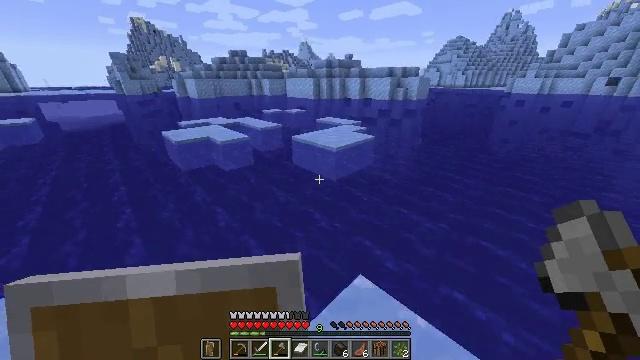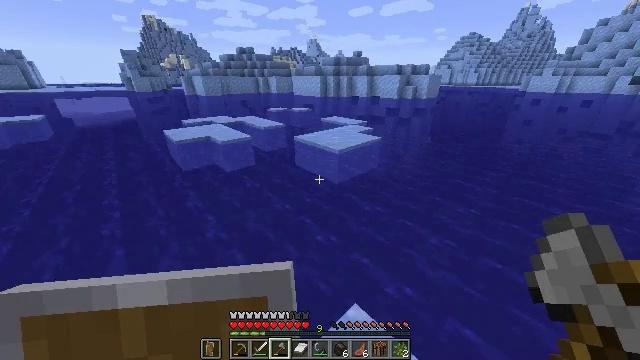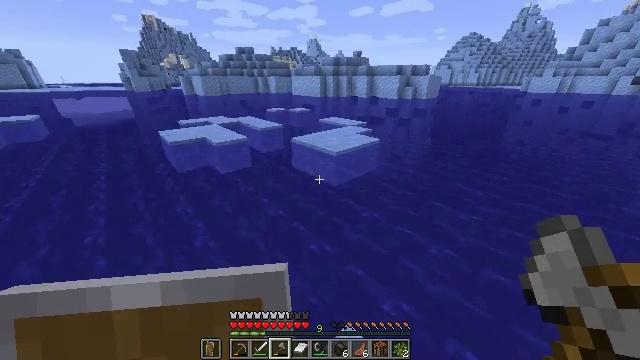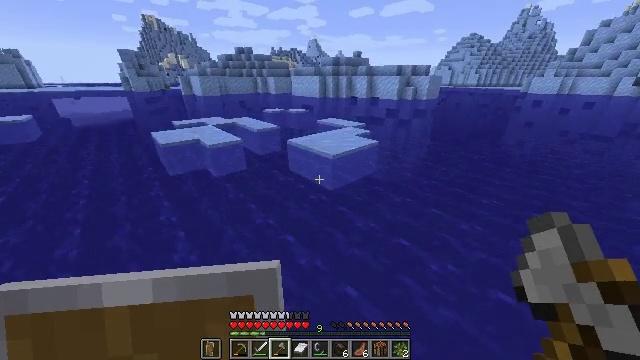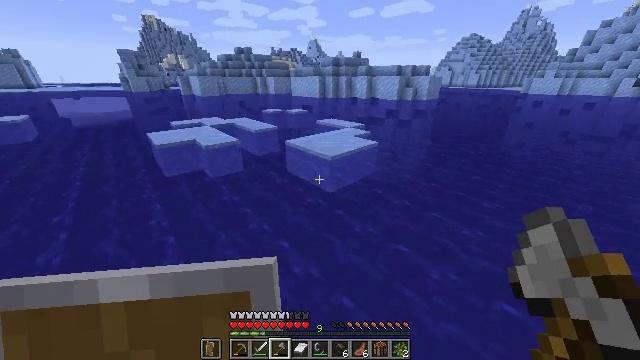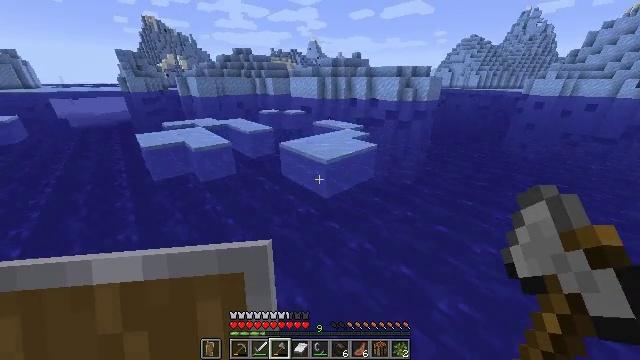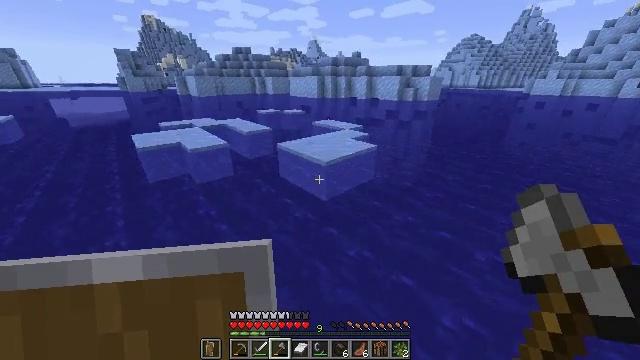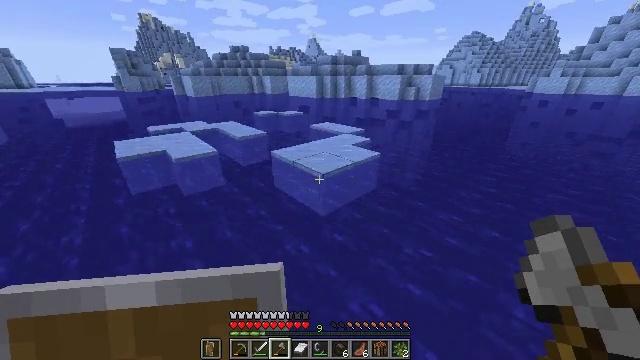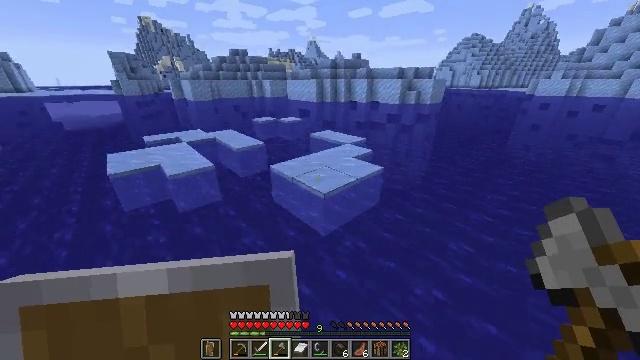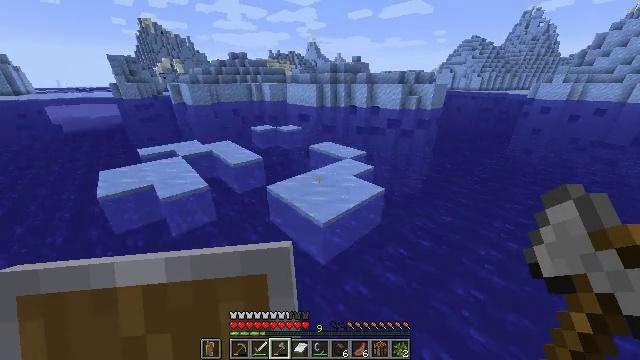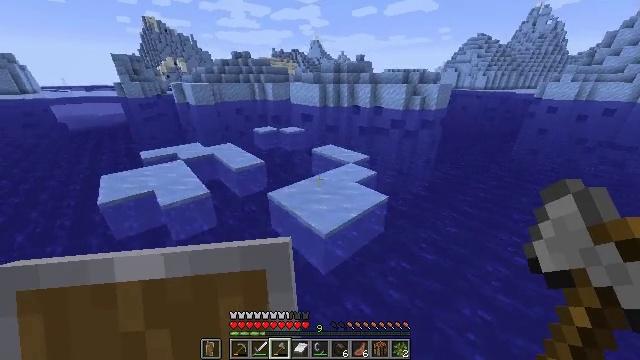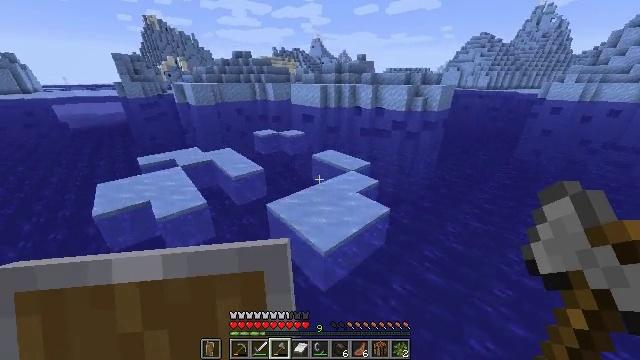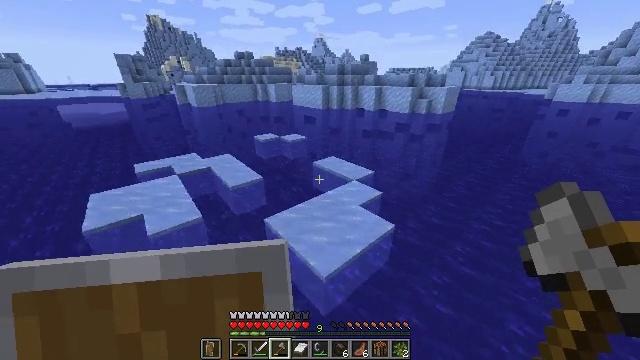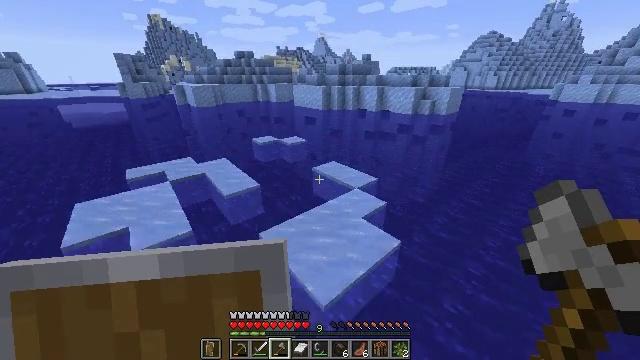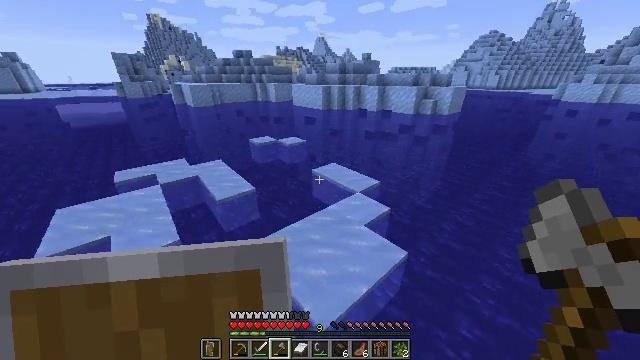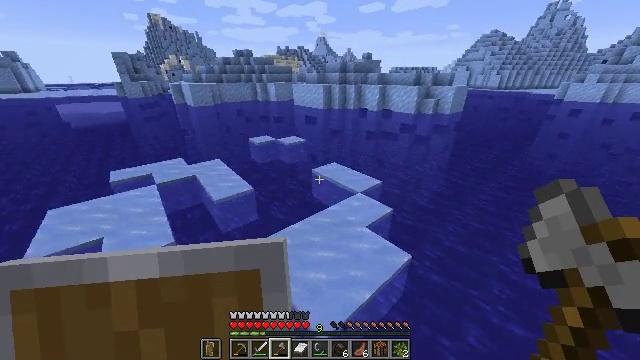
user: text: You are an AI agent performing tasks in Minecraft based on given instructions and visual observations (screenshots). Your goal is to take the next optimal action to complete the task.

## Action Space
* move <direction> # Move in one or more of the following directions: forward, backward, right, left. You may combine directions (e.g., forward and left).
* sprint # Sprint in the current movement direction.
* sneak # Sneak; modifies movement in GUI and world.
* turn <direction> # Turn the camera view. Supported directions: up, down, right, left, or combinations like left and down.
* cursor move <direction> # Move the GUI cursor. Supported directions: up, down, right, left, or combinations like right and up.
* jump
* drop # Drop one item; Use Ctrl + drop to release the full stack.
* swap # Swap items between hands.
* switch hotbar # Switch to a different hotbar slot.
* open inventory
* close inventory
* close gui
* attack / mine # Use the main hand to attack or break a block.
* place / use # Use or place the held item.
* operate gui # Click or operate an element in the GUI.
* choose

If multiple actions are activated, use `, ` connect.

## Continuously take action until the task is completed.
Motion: motion action
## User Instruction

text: Break packed ice to add to inventory.
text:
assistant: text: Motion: move forward, turn left
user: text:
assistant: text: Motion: move forward
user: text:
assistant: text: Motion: move forward
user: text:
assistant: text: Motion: move forward
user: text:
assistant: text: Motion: move forward
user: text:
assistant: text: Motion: move forward
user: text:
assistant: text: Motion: move forward
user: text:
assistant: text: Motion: move forward, jump
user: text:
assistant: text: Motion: move forward, jump
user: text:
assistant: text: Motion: move forward, jump
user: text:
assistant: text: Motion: move forward, jump
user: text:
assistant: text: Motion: move forward
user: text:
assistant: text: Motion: move forward
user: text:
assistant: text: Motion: move forward
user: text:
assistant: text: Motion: move forward
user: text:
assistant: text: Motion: move forward
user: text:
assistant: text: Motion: move forward
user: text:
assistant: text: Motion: move forward
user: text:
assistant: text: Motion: move forward
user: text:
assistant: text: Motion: move forward, turn up
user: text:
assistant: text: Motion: move forward, turn up
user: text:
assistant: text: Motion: move forward, turn up, jump
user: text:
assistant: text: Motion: move forward, turn up, jump
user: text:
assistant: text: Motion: move forward, turn up, jump
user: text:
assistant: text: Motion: move forward, turn up, jump
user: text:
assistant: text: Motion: move forward, jump
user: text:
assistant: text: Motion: move forward
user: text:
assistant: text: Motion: move forward, jump
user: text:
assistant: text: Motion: move forward, jump
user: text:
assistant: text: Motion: move forward, jump